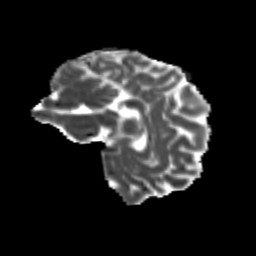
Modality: MD
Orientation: sagittal
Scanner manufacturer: siemens
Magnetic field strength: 3 T
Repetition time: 9.2 s
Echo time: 0.084 s